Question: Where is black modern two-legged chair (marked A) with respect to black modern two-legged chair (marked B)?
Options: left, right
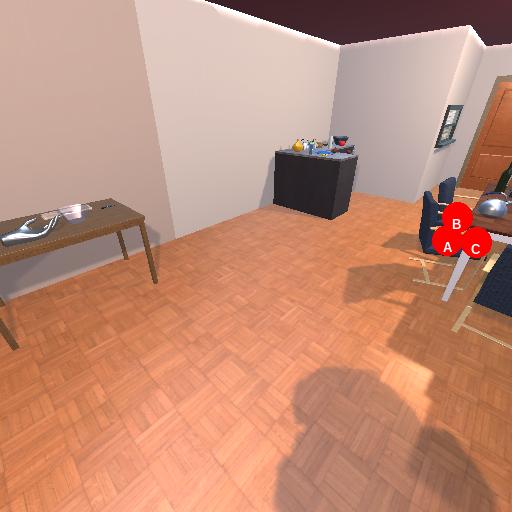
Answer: left